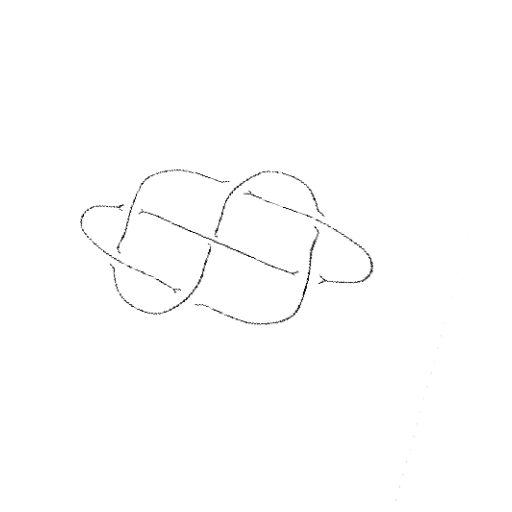
Crossing number: 7